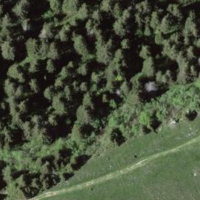
EUNIS habitat code: 44
Species observed at this site:
Campanula glomerata